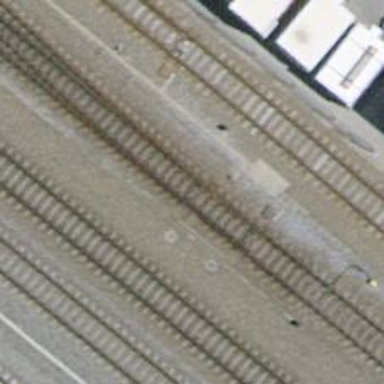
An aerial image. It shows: Railway switch with the turnout pointing to the right.